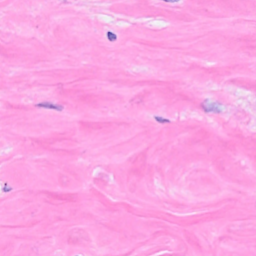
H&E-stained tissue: Breast